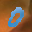
Label: 0